Question: Is it possible to get mutual friends between me and an application or page programmatically?
For example:

In the above picture you can clearly see that before installing Causes App (1) I can see that 'me and Causes App have 818 mutual friends' (2) or '818 of my friends are using Causes Application'.
Is it possible to somehow get this relationship programmatically for applications that I haven't installed yet?
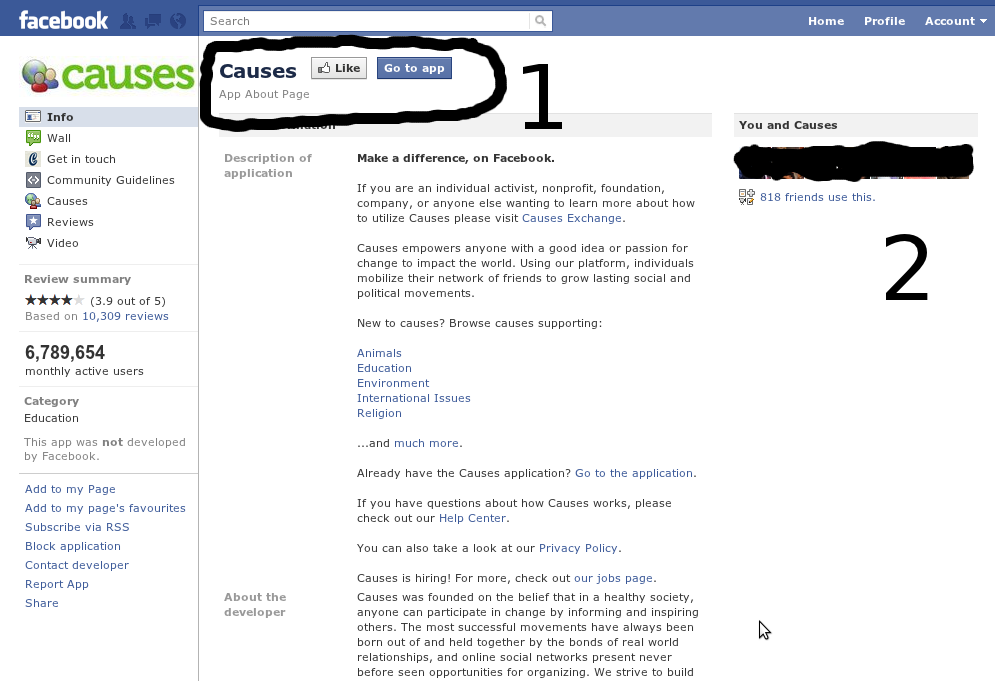
Answer: I'm sorry, but the answer is no. That feature is internal to Facebook and without installing the application, and implementing the necessary extended permissions, your application just won't have access to the required data to produce this kind information.